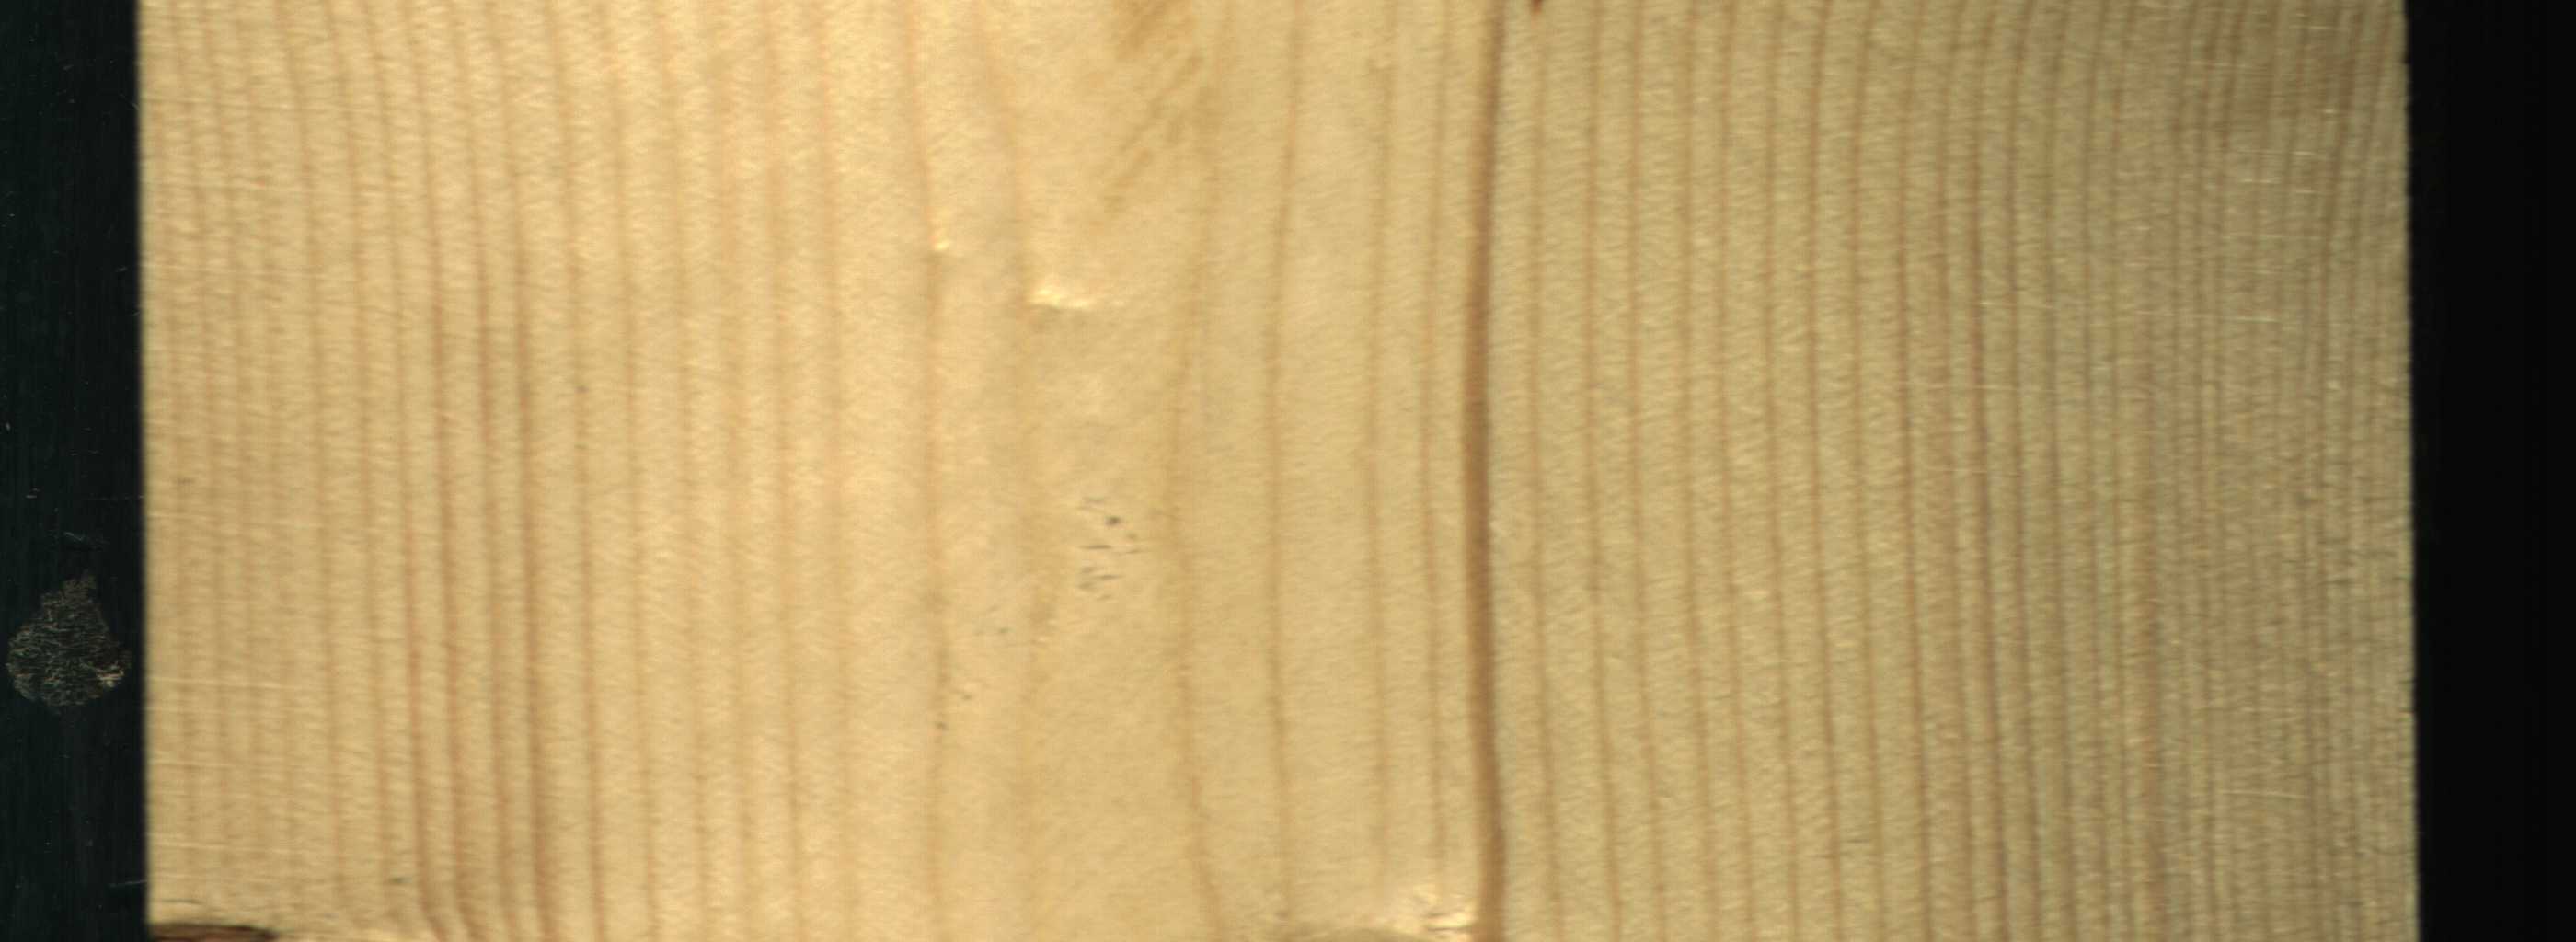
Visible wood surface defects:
Dead_Knot